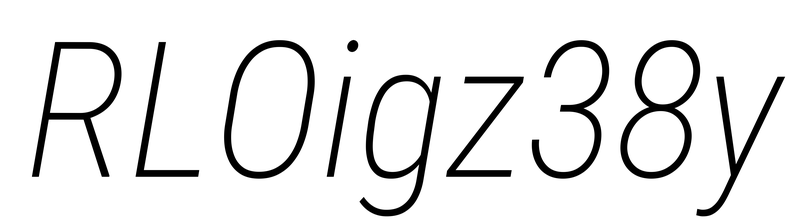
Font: Roboto-Italic_Condensed_ExtraLight_Italic